Question: Using Core Animation, I would like to fold a 'UIView' (i.e. it's 'CALayer') on it's center. i.e. I would set the anchor point as (0.5,0.5) & fold the layer. This image that I created in Photoshop might give the effect I am looking for -

So, what's happening is, the layer is being folded on its center, as the fold is happening a little bit of perspective is applied (the infamous 'm34'!). Initially, the view is parallel in X-Y plane with Z axis looking straight to the user. As the fold is happening, bottom half & top half at the same time move back (with some perspective, to give depth & 3D effect) till the entire layer is (parallel) in X-Z plane. Note that once the layer is parallel in X-Z plane, the user will no longer be able to see the Layer. But that's ok, that's the effect I am looking for. A 'UIView' disappearing by folding on it's center.
How would one go about doing this in 'iOS'? Without using 2 different layers (for bottom & for top)? Any help is much appreciated...
As @miamk points out, this is the same UI effect used in App or App.
I have offered bounty on this to get more specific answers. Would love to see -
1. Code samples.
2. Advise from people who have done something like this.
3. Even the way to achieve this in a detailed fashion (algo) is much appreciated.
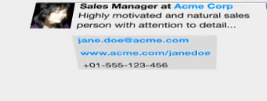
Answer: A 'CALayer' is a plane, and can not be folded. Unless you write a core image filter for it, like the page curl effect, but that if private API and not an option to you.
You need to split your view into two views, and fake the fold by transforming the two 'CALayer's simultaneously.
By default a layers transform do not have perspective, so you must also setup this:
'''
transform.m34 = 1.0 / -2000;
'''
Your view hiarchy according to the image you posted looks something like this:
'''
+ UIView - Root view
+ UIImageView - The persons face
+ UILabel - The label with title
+ UILabel - The label with company name
+ UILabel - The label with a short description.
+ UILabel - The label with e-mail
+ UILabel - The label with web address
+ UILabel - The label with phone number
'''
So introduce two new views to this view hierarchy for the purpose of folding, like this:
'''
+ UIView - Root view
+ UIView - Top half of the card
+ UIImageView - The persons face
+ UILabel - The label with title
+ UILabel - The label with company name
+ UILabel - The label with a short description.
+ UIView - Bottom half of the view
+ UILabel - The label with e-mail
+ UILabel - The label with web address
+ UILabel - The label with phone number
'''
Not too hard. Now animate only the two views used for grouping the top and bottom half.
I will not write the code for you, but one more vital tip to make it easy: Change the anchor points of the view to animate! You do not want to rotate them by their own centers, instead shift the center of rotation to align with the edges they have against each other.
'''
topView.layer.anchorPoint = CGPointMake(0.5f, 1.0f);
bottomView.layer.anchorPoint = CGPointMake(0.5f, 0.0f);
'''